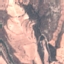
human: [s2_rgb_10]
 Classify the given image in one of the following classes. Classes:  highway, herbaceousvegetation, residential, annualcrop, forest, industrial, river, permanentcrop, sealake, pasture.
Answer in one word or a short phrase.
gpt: HerbaceousVegetation